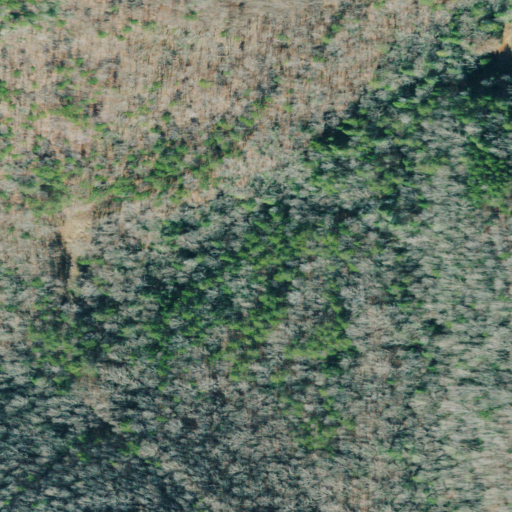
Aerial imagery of valley in Georgia named Pump Gulf containing deciduous forest, mixed forest, evergreen forest, woody wetlands, and pasture